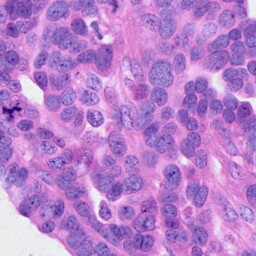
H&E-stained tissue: Ovarian